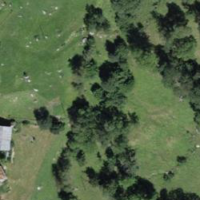
EUNIS habitat code: 23
Species observed at this site:
Geum rivale